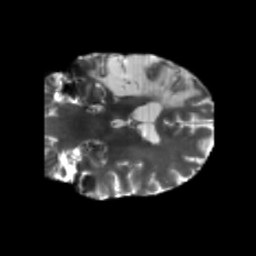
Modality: T2w
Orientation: coronal
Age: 49
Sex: male
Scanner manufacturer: siemens
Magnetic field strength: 3 T
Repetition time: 5.25 s
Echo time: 0.08 s